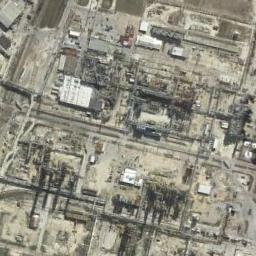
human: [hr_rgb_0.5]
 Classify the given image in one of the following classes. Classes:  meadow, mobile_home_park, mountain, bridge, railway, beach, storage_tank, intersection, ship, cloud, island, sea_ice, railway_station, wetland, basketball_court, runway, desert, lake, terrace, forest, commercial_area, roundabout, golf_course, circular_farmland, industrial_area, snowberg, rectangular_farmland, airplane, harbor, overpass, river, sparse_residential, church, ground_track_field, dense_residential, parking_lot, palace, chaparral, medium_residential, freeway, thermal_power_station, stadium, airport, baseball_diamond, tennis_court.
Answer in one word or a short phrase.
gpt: industrial_area